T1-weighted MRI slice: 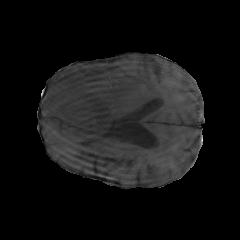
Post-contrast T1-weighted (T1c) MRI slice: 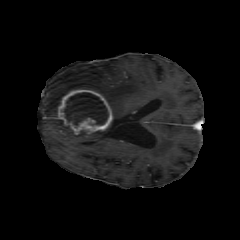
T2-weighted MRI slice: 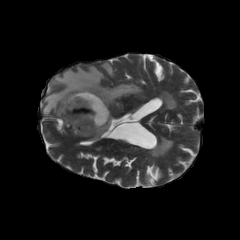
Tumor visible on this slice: yes